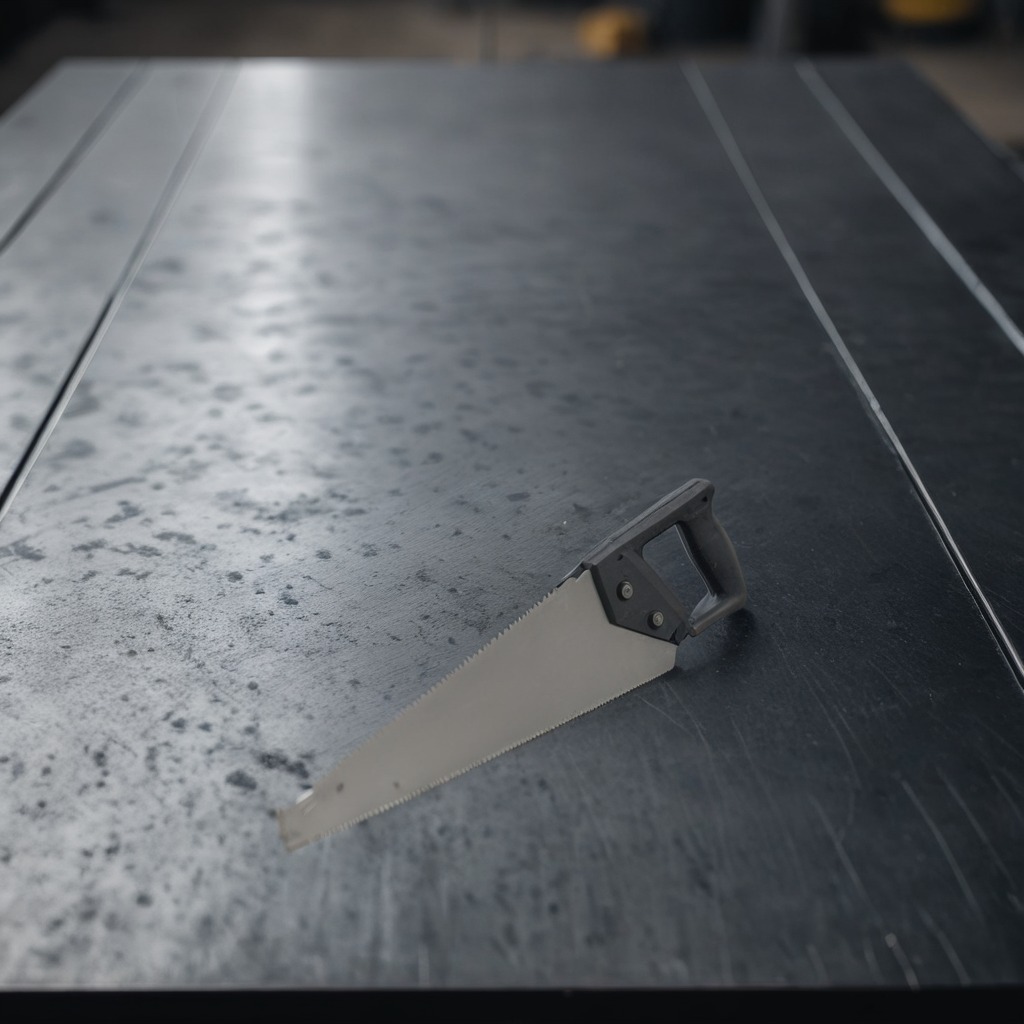
A handheld metal saw is lying on a cold steel table in a mining workshop.